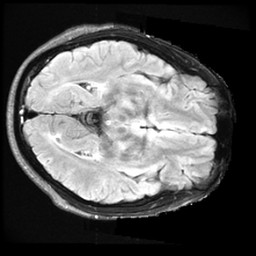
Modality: FLAIR
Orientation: axial
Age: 24
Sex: male
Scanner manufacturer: ge
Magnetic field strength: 3 T
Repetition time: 11 s
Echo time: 0.1497 s